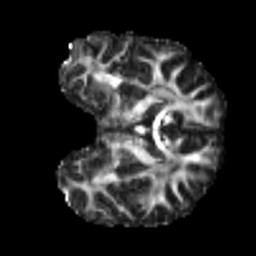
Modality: FA
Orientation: coronal
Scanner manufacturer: siemens
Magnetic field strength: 3 T
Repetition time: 4 s
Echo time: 0.0594 s